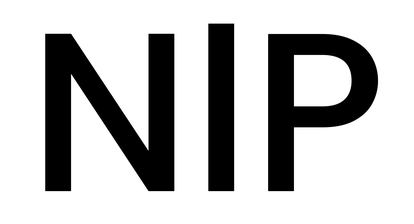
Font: Poppins-Medium